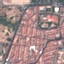
Label: Residential